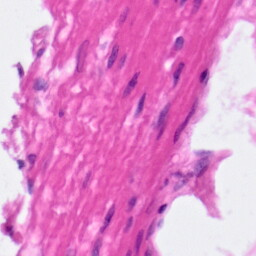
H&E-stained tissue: Pancreatic